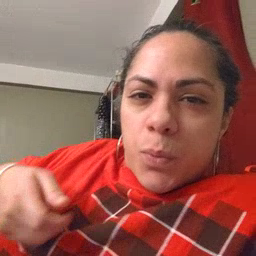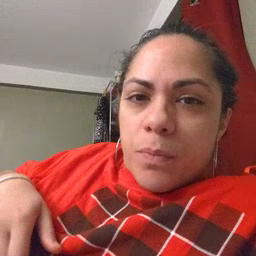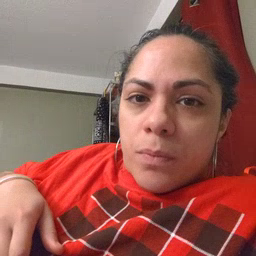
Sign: vacuum